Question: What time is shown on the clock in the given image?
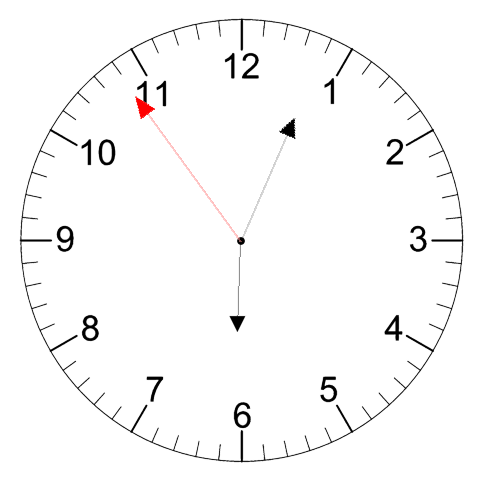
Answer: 06:03:54